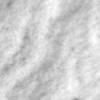
Label: no_change